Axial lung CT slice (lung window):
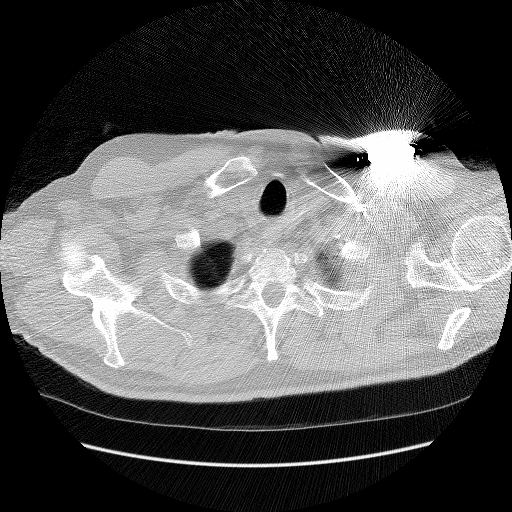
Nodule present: no